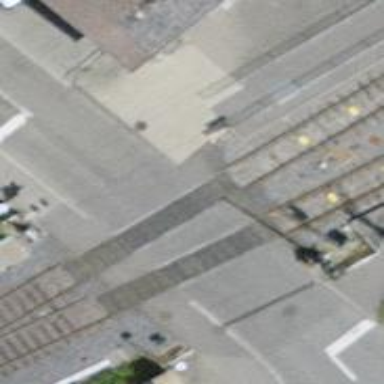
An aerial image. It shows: Level crossing with lights at railway intersection.